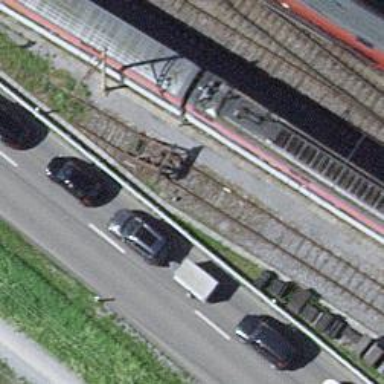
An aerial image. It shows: Railway buffer stop.